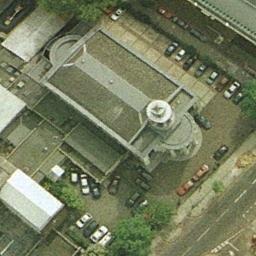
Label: church